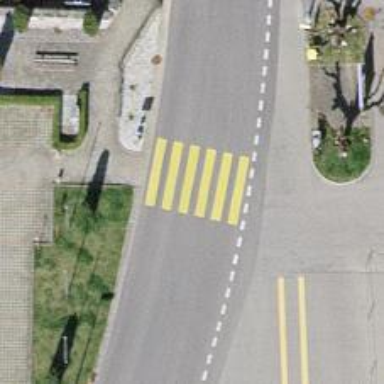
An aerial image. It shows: Zebra crossing on the road.